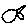
Label: fish